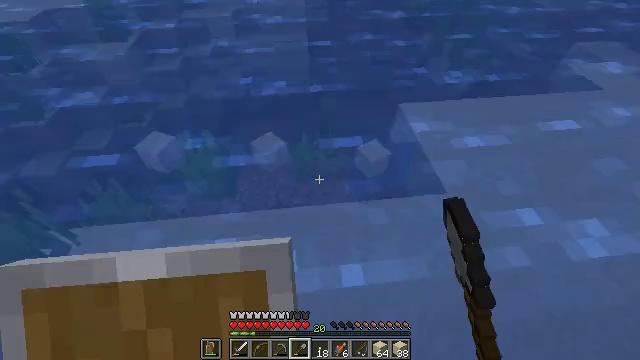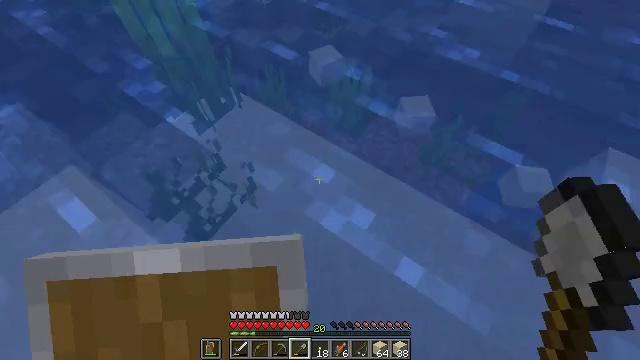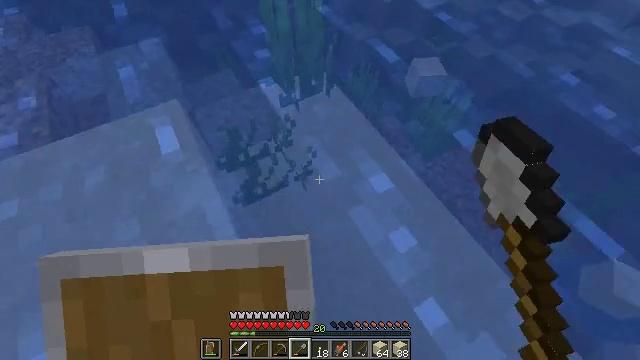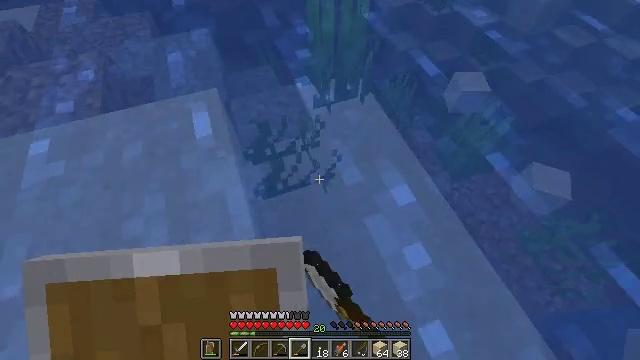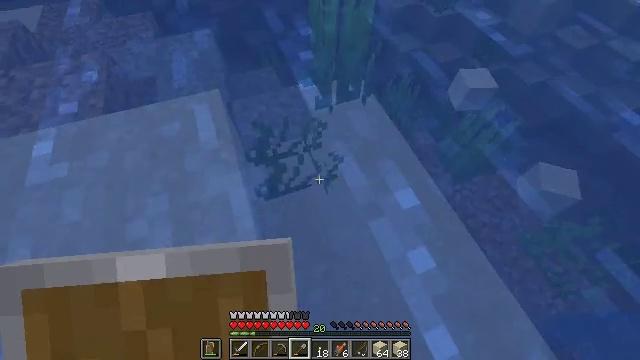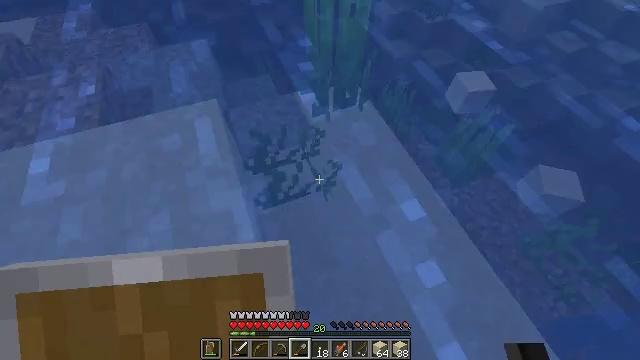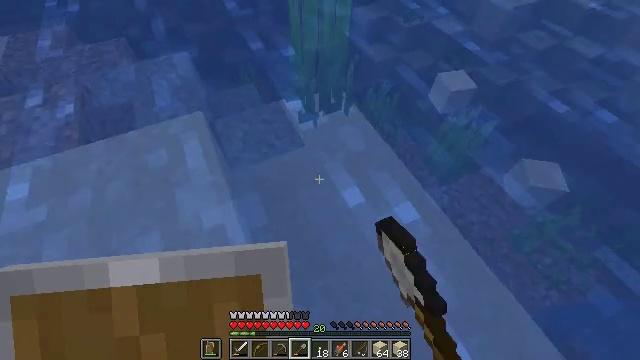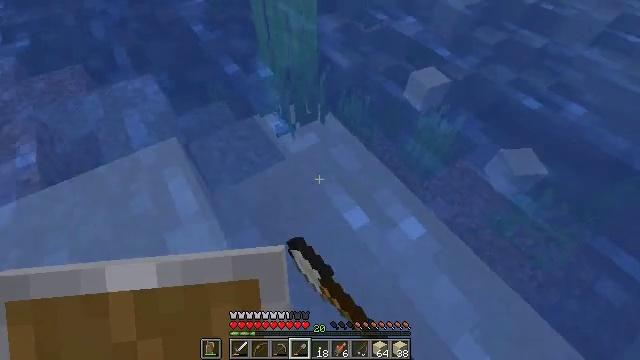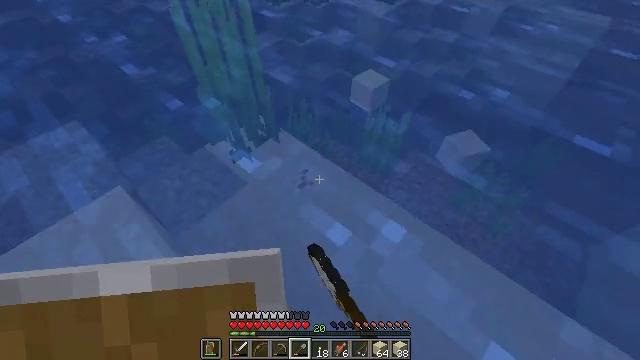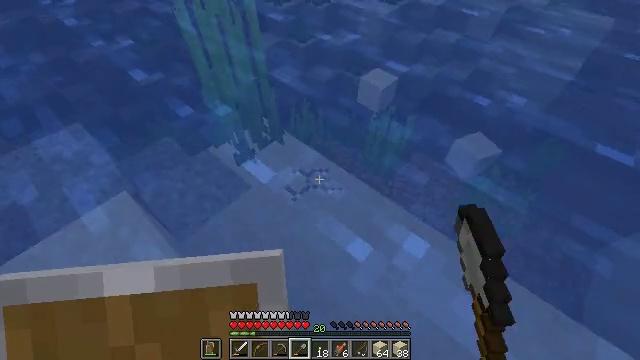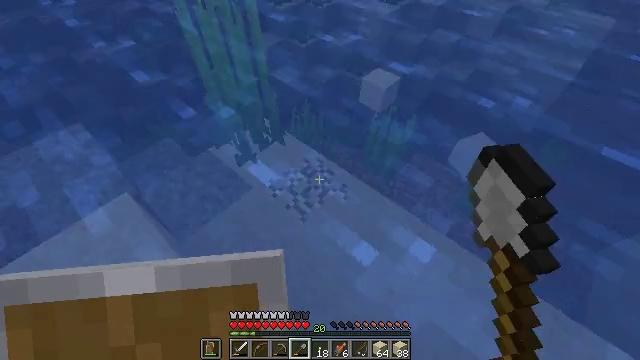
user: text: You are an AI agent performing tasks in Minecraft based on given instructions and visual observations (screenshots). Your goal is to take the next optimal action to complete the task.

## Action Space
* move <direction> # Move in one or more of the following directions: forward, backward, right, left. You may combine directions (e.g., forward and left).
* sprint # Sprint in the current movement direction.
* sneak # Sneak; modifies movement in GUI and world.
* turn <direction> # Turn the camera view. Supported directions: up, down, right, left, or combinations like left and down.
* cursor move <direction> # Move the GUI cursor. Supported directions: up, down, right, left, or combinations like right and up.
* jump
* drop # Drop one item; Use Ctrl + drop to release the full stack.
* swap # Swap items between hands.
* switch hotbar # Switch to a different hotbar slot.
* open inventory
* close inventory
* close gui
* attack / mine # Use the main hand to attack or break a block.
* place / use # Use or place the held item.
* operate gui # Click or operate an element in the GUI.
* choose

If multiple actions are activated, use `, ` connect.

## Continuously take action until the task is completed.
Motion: motion action
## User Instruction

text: Gather seagrass near the seafloor.
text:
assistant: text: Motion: turn left and down, attack / mine
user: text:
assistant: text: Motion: turn left, attack / mine
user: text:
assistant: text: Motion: turn left, attack / mine
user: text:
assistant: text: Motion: move forward and move left, attack / mine
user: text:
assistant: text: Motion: move forward and move left, turn right and up, attack / mine
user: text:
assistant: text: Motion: move forward and move left, turn right and up, attack / mine
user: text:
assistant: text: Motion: move forward and move left, turn right and up, attack / mine
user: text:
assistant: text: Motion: move forward and move left, turn right and up, attack / mine
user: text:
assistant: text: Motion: move forward and move left, attack / mine
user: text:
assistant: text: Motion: move forward, attack / mine
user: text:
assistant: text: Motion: attack / mine